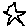
Label: star